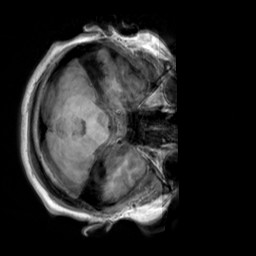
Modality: T1w
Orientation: axial
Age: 30
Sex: female
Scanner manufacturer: siemens
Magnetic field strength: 3 T
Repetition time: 2.3 s
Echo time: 0.00303 s